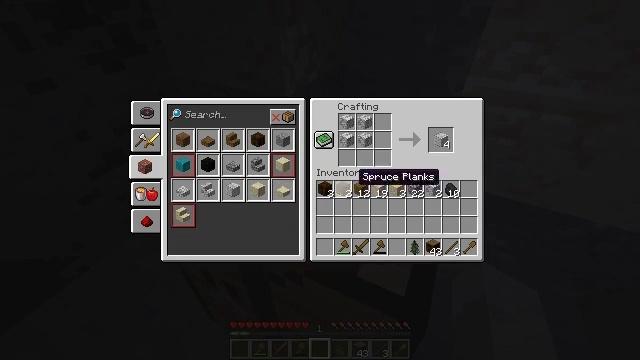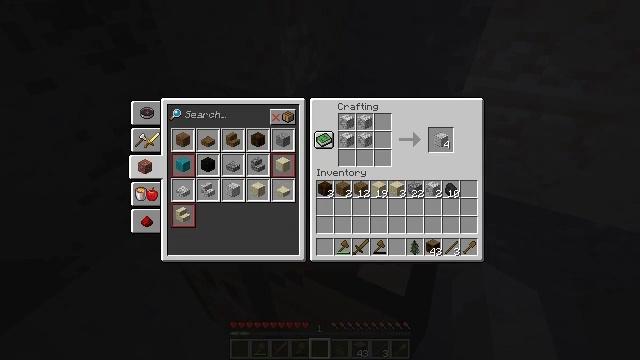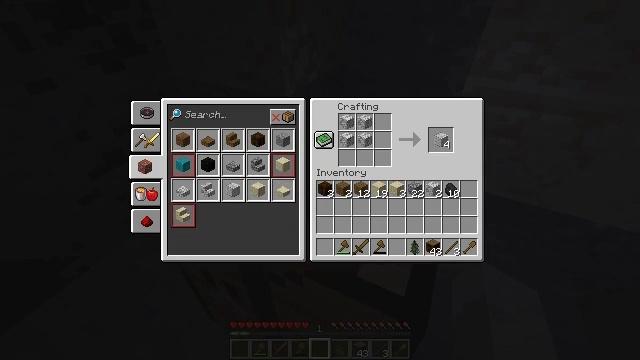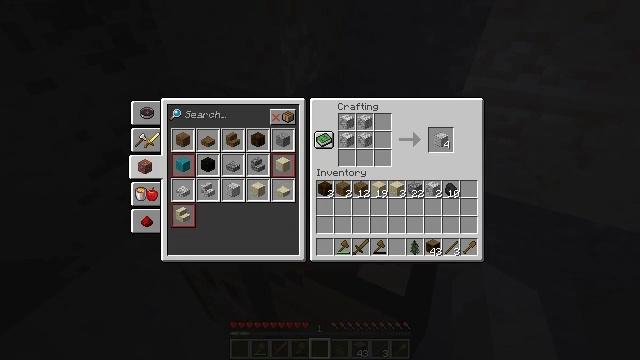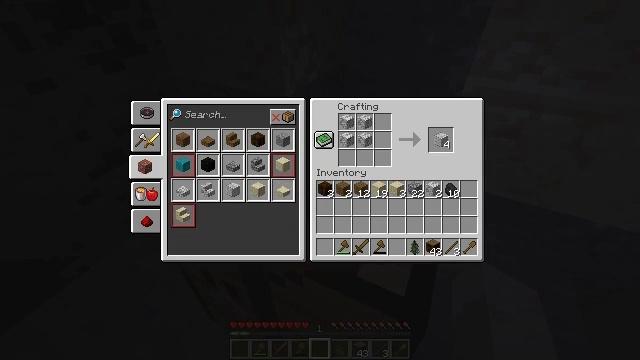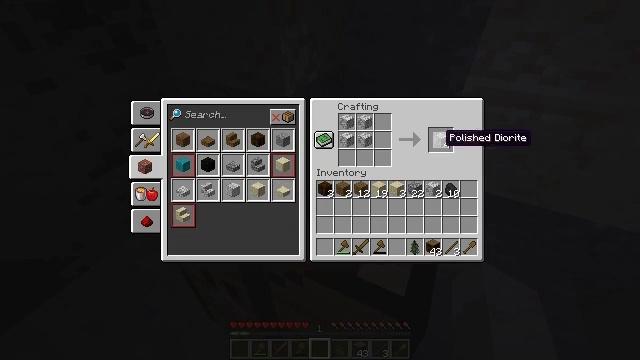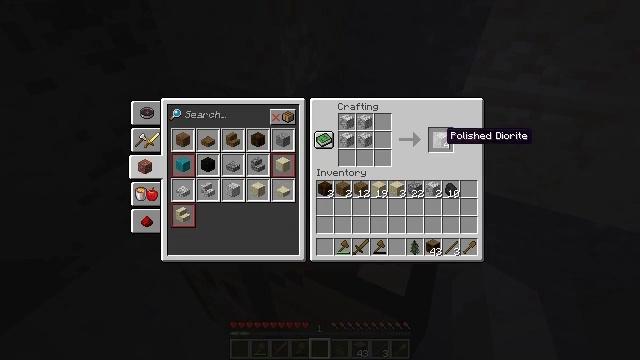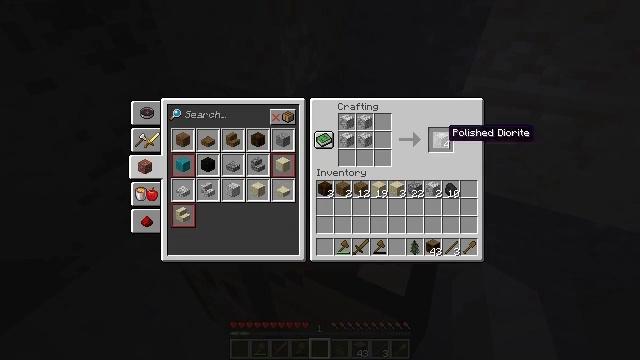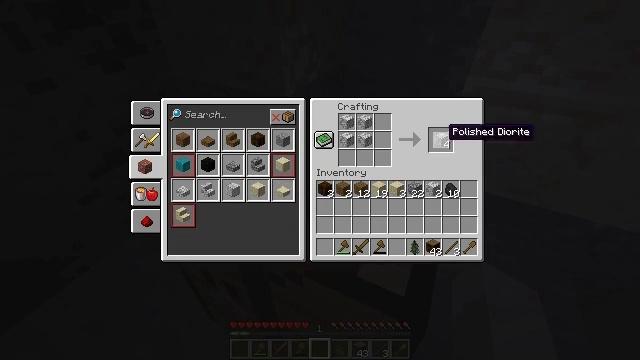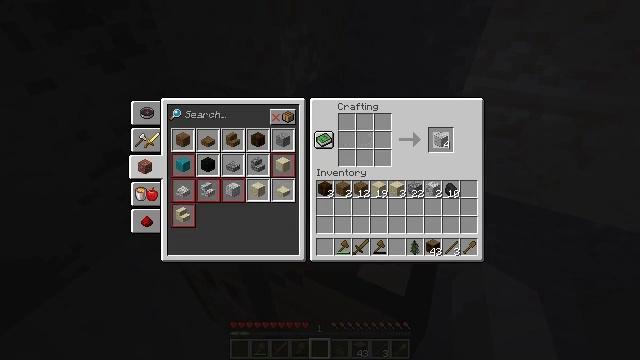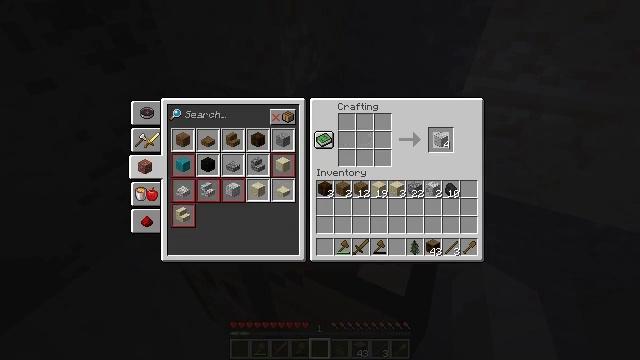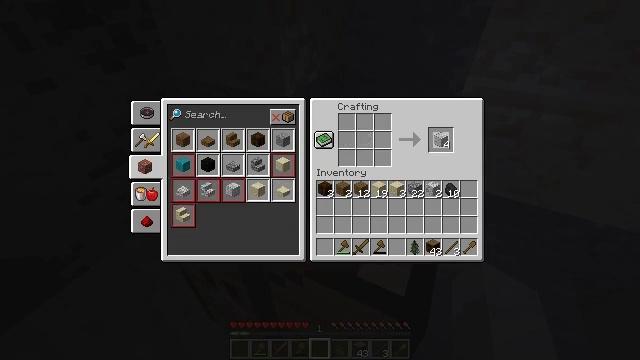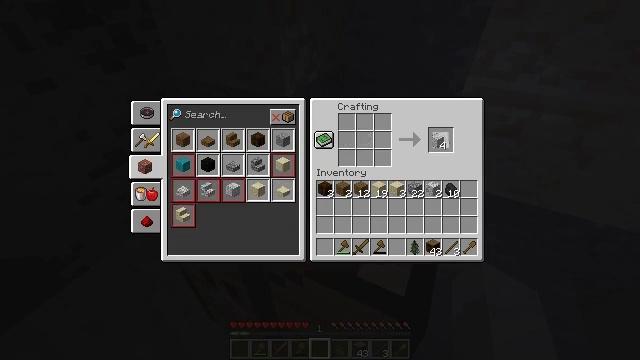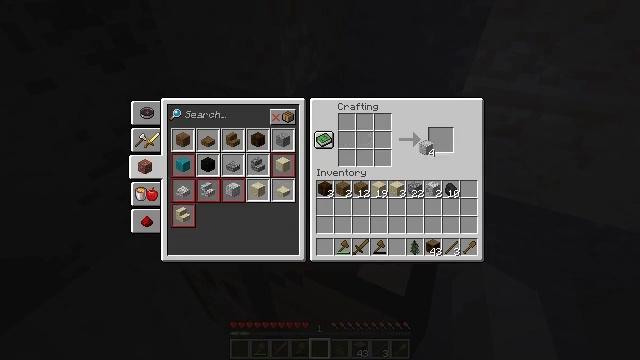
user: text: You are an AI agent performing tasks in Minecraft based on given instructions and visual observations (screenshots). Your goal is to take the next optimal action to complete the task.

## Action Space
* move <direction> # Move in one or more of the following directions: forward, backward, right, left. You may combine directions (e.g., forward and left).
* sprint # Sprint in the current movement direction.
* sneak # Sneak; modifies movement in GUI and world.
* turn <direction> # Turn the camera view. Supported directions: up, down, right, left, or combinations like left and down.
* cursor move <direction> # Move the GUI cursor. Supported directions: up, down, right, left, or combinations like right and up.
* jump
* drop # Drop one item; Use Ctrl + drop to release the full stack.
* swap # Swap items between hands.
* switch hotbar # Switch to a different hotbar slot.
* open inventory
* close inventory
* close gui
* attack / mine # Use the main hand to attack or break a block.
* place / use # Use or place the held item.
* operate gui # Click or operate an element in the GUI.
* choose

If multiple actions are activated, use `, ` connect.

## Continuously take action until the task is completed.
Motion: motion action
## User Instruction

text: Transform diorite into polished diorite using the crafting table.
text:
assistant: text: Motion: cursor move right and up
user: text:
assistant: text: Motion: cursor move right and up
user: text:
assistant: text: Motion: no_op
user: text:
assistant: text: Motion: no_op
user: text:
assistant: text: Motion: cursor move right and up
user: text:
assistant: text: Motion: no_op
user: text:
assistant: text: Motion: no_op
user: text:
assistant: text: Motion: no_op
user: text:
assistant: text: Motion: operate gui
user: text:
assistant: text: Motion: operate gui
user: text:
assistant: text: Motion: operate gui
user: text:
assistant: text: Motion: no_op
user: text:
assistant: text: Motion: cursor move left and down
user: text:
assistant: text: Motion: no_op